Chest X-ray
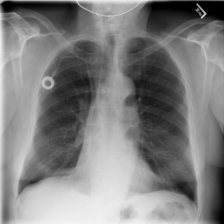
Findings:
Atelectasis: negative
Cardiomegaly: negative
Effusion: negative
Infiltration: negative
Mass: negative
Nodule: negative
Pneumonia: negative
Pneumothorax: negative
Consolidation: negative
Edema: negative
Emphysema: negative
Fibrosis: negative
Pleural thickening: negative
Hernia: negative